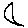
Label: moon